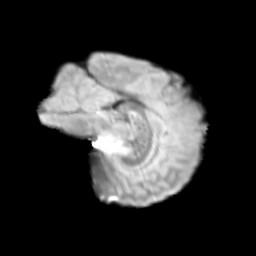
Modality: T2w
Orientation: sagittal
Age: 9
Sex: male
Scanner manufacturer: siemens
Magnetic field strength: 3 T
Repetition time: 3.8 s
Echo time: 0.07 s